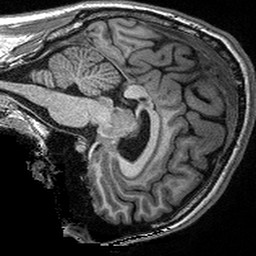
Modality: T1w
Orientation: sagittal
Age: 25
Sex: female